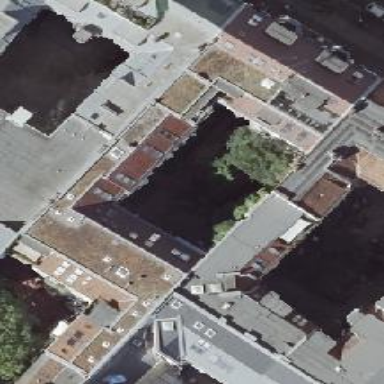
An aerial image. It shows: Building with apartments featuring grey exterior. The roof is made of red roof tiles with gambrel shape.